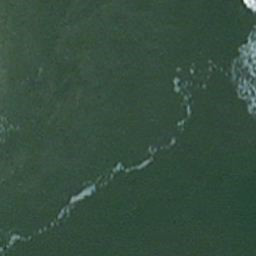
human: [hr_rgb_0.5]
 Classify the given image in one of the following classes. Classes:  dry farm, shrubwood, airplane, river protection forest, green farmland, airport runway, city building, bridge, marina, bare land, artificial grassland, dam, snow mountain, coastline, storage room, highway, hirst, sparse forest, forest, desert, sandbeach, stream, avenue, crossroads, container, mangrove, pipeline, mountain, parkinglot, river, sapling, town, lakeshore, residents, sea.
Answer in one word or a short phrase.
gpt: sea